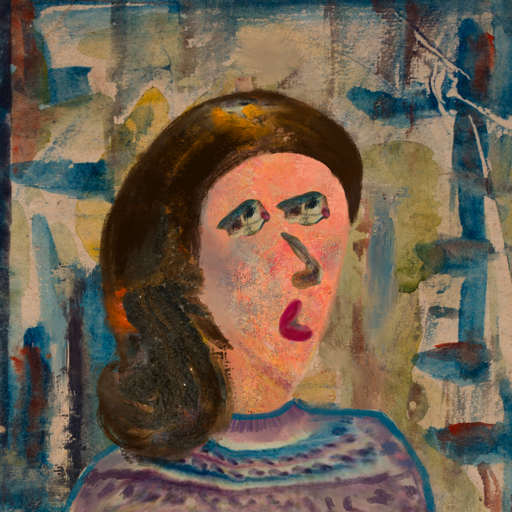
Background: Orphan, Head And Neck Side: Irani, Face Side: Pipe, Bust: HillGirl, Hair Side: Gypsy_Queen, Head Accessory: Blank, Second Necklace: Blank, Necklace: Blank, Baby: Blank